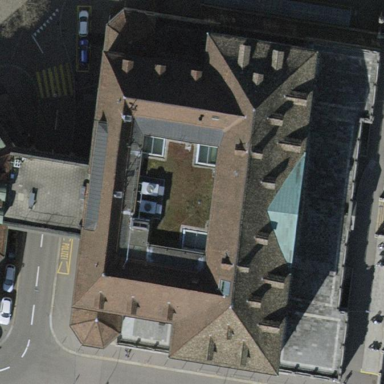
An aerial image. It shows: Public building.